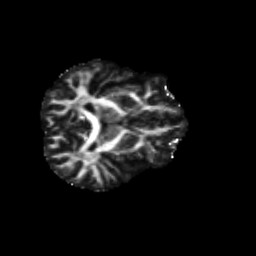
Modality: FA
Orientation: axial
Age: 53
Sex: male
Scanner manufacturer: siemens
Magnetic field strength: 3 T
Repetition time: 4.71 s
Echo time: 0.0906 s